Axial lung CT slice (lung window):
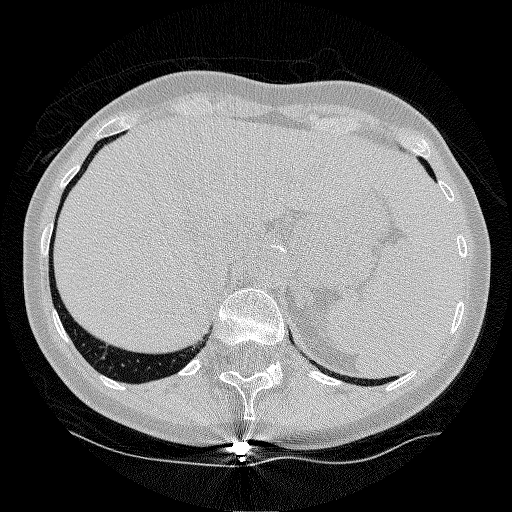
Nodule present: no